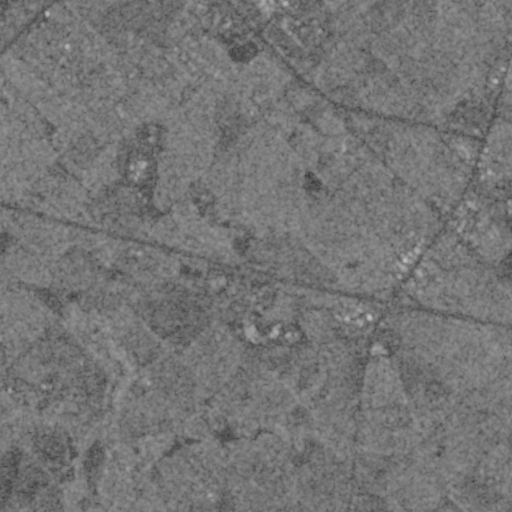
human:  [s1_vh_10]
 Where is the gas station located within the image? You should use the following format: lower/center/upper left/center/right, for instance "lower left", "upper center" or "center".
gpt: The gas station is located in the center right of the image.
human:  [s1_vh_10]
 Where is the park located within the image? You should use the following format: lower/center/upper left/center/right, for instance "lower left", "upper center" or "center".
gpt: The park is located in the center right of the image.
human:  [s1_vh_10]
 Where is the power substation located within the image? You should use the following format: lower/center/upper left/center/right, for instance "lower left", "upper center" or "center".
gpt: The power substation is located in the upper center of the image.
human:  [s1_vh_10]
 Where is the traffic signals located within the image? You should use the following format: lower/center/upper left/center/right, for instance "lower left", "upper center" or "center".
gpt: The traffic signals is located in the right of the image.
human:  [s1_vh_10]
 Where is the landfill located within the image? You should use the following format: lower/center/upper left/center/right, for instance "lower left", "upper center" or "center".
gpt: There is no landfill in the image.

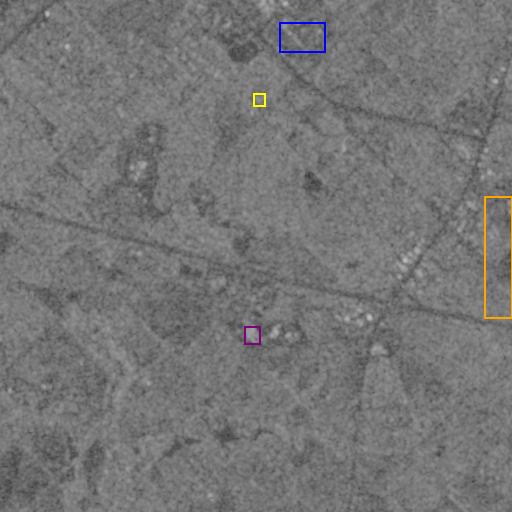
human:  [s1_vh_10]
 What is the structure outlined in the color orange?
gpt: The structure outlined in orange is a park.
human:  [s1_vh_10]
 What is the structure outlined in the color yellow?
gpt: The structure outlined in yellow is a power substation.
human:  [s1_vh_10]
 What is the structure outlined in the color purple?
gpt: The structure outlined in purple is a building.
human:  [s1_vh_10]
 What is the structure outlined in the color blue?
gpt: The structure outlined in blue is a building.
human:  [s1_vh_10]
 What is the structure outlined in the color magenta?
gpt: There is no magenta outline.